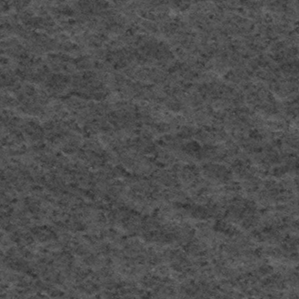
Label: frost